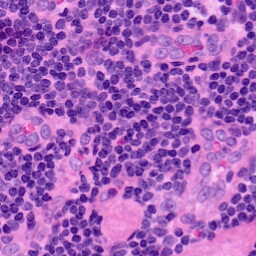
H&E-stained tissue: LymphNode